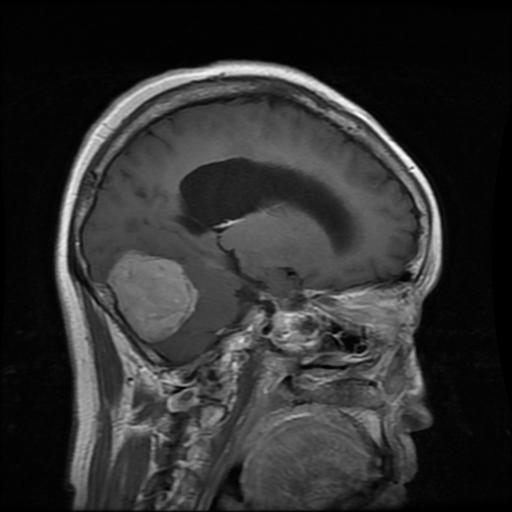
Label: meningioma